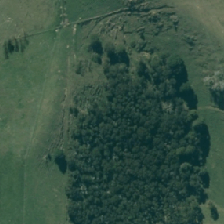
Land cover: broadleaved_indigenous_hardwood